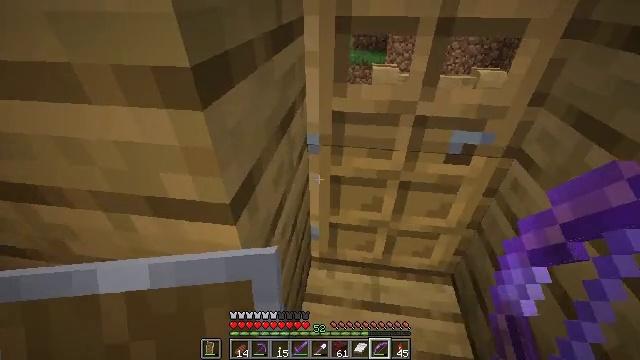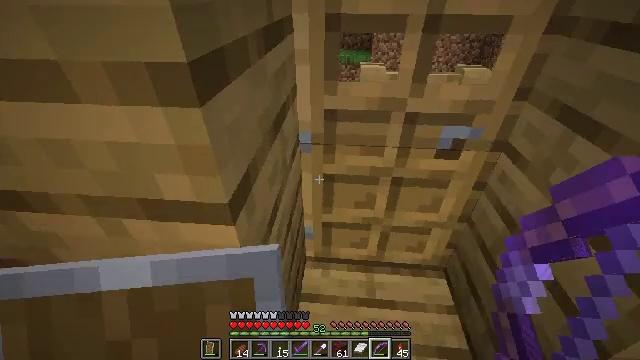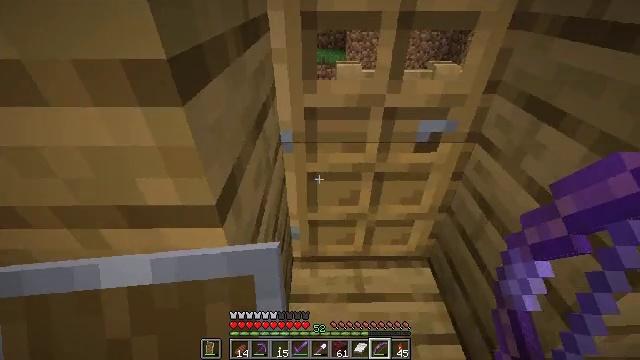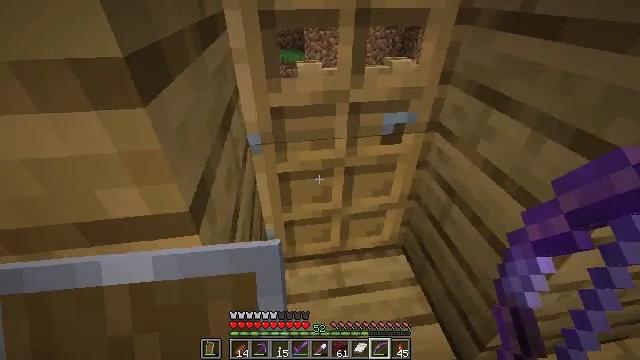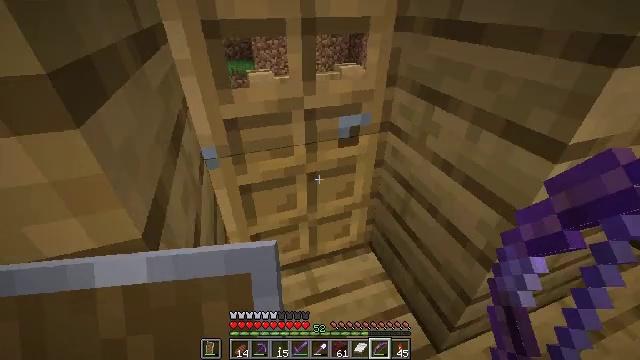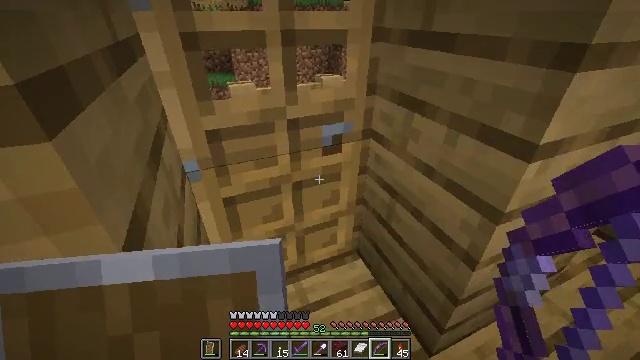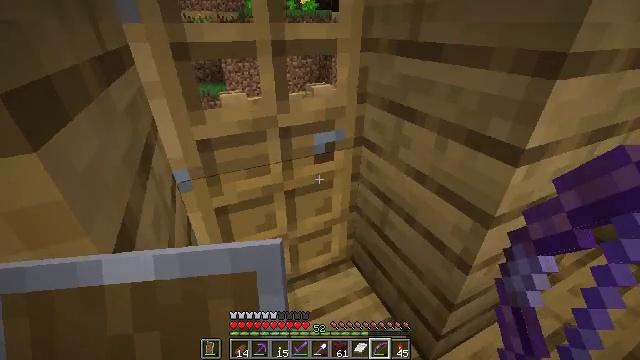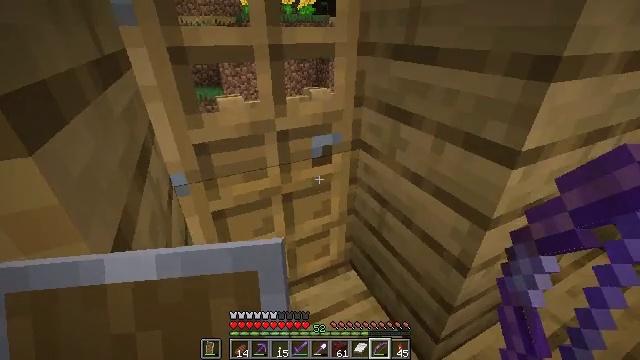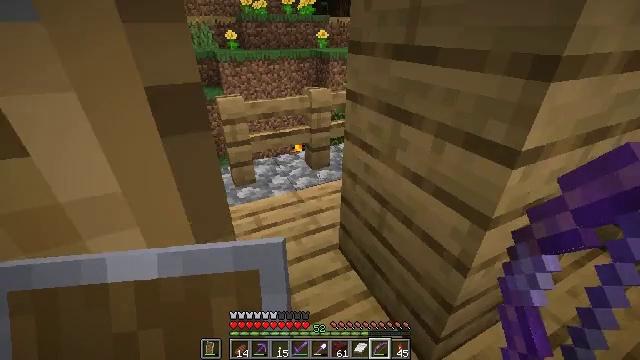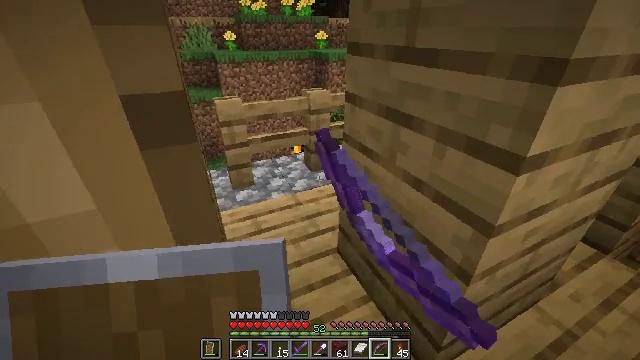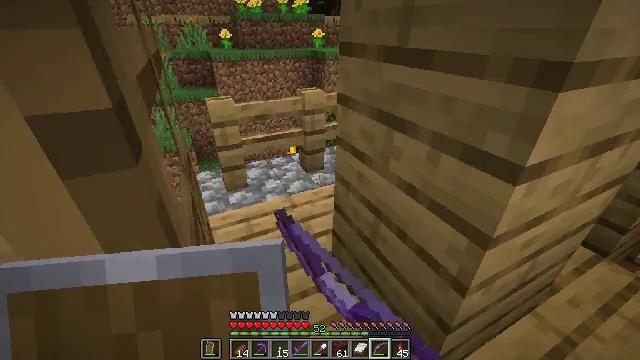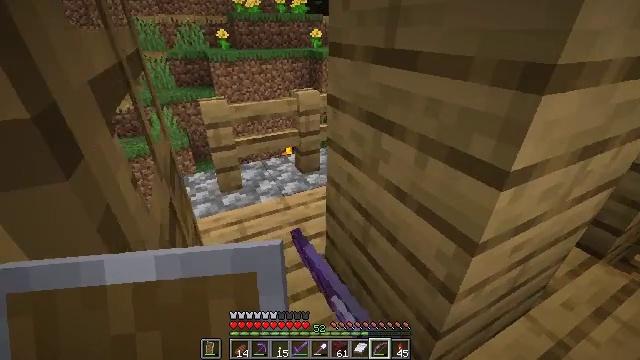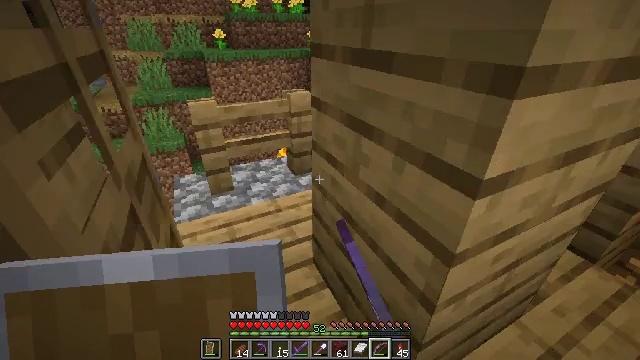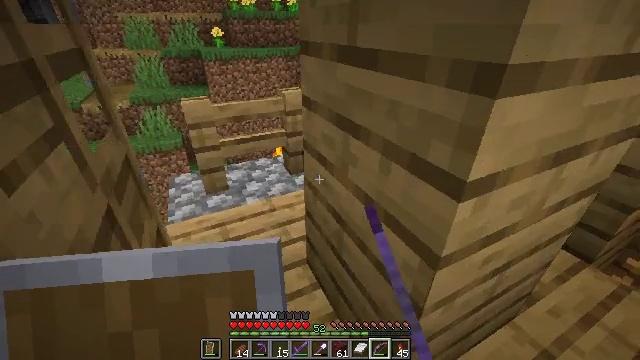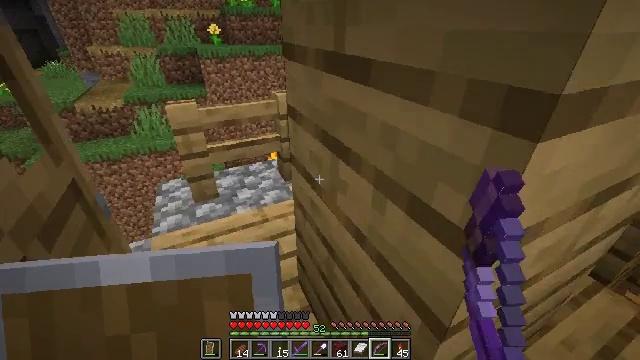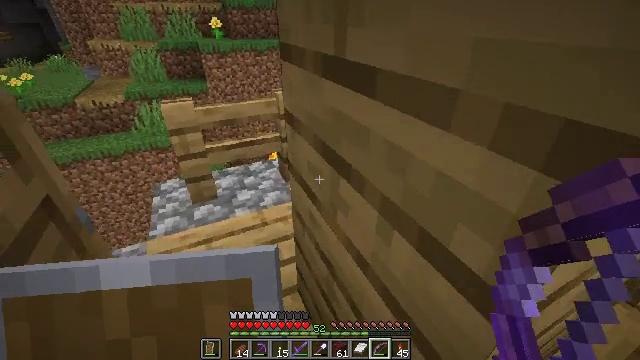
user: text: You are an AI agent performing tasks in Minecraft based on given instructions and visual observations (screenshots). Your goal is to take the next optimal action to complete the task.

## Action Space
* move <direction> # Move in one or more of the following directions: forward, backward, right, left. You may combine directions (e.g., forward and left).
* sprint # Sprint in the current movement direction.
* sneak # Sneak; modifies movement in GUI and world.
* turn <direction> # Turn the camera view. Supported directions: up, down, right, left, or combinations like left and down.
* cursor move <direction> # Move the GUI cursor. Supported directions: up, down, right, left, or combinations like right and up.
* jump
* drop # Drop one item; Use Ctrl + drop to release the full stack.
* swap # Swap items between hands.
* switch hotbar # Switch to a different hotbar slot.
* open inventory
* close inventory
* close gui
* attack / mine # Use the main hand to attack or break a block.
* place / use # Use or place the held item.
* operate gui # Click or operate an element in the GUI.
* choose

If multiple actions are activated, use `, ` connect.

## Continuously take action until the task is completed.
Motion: motion action
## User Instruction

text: Gather the bell for your inventory.
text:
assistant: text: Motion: turn right
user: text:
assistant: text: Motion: turn right
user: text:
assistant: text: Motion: turn right
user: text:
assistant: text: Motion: turn right and up
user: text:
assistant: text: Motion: turn right and up
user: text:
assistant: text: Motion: turn right and up
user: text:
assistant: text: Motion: no_op
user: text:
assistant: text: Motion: use / place
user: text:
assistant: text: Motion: move forward, use / place
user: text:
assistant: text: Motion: move forward, use / place
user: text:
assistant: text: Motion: move forward, use / place
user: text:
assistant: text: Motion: move forward
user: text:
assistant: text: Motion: move forward
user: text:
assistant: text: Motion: move forward
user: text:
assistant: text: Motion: move forward, turn down
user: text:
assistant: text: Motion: no_op
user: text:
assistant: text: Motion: no_op
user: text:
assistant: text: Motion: move forward
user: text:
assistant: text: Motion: move forward
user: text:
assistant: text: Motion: move forward
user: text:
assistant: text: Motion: move forward
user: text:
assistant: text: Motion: move forward
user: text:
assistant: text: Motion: move forward, turn right
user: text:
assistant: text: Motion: move forward, turn right and down
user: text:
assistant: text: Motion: move forward and move left, turn right and down
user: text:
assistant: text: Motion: move forward and move left, turn right
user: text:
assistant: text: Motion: move forward and move left, turn right and up
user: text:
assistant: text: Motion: move left, turn right and up
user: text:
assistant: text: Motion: turn right and up
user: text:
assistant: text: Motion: turn right and up